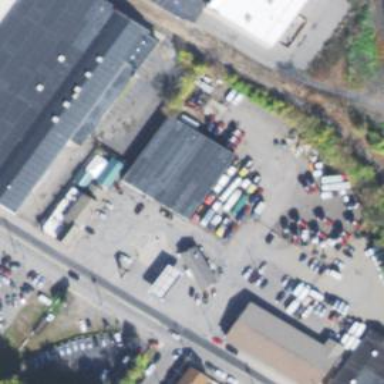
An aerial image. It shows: Commercial building.